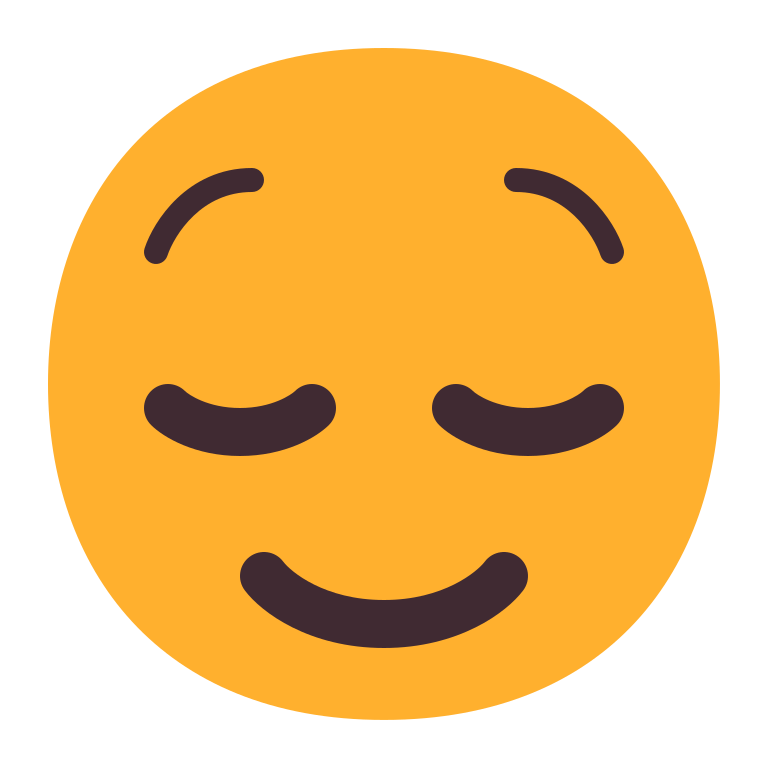
relieved face flat